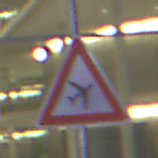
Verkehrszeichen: FlugbetriebLinks
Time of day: Night
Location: Outdoor (Urban)
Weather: PartlyCloudy
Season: NotSpecified
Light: Artificial